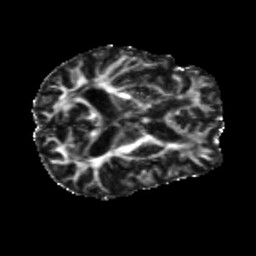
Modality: FA
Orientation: axial
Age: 54
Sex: female
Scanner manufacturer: siemens
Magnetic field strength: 3 T
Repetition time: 5.25 s
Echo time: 0.08 s